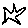
Label: star